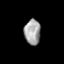
Tissue: prostate
Cell type: Myeloid cells
Senescence score: 0.7094
Nuclear area (px): 404
Mean DAPI intensity: 162.339